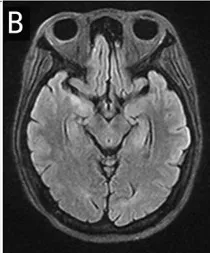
Cranial MRI results of the patient. Cranial MRI showed an increased signal intensity in the mesial temporal lobes and the hippocampus on T2 FLAIR and diffusion-weighted images. (B) T2 FLAIR image.
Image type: radiology (mri)